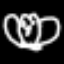
Label: frog